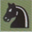
Piece: bN